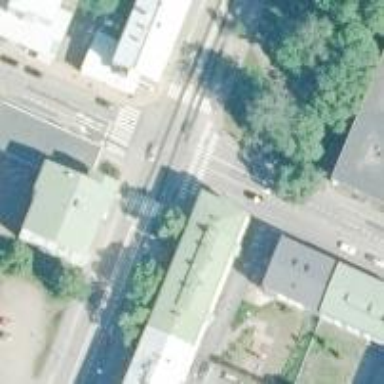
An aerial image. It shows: Crossing on asphalt cycleway.